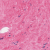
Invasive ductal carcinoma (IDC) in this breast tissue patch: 0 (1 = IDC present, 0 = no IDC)